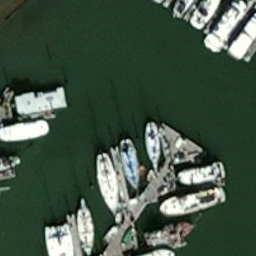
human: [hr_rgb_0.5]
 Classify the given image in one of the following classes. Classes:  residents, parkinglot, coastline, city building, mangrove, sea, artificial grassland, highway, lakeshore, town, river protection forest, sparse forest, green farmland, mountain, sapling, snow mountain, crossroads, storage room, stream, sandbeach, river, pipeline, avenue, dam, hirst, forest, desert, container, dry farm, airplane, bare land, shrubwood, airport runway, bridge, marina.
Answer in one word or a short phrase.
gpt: marina